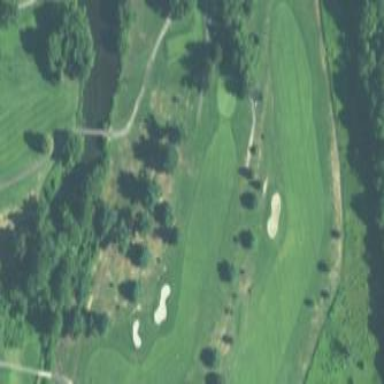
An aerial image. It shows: Grassy area designated as golf fairway.